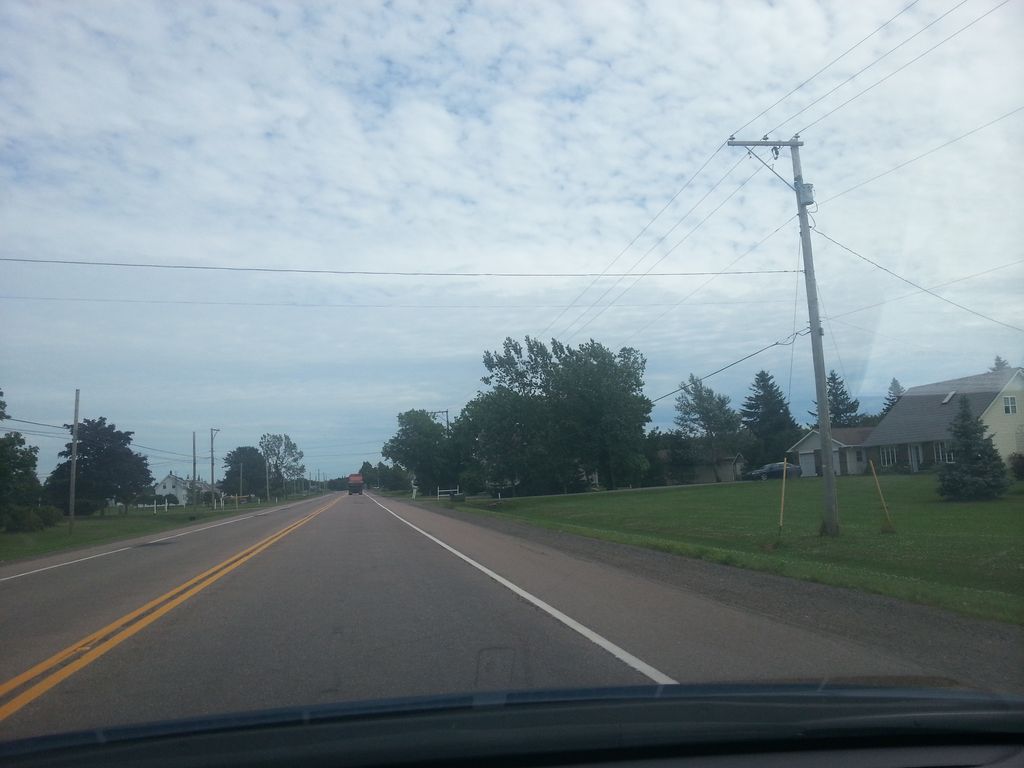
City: charlottetown